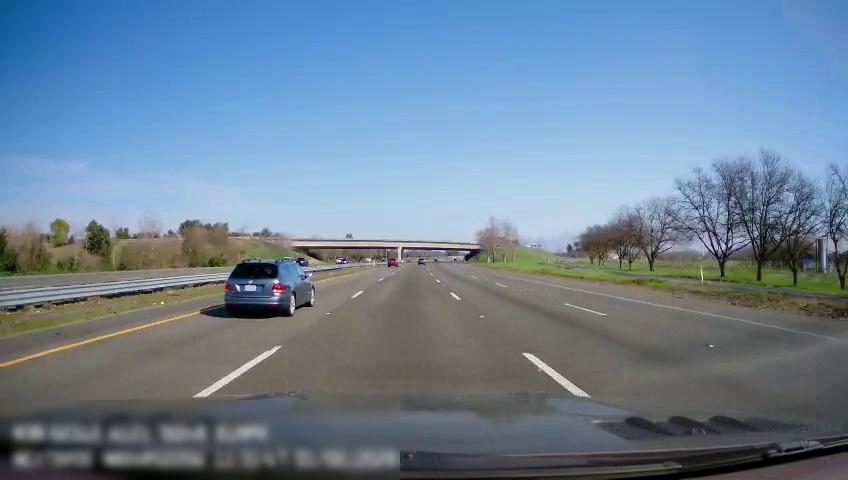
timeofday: Day
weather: Sunny
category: Drivable Space
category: Drivable Space
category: Vehicles | SUV
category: Vehicles | SUV
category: Vehicles | SUV
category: Vehicles | Car
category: Lanes | Current Lane
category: Lanes | Current Lane
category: Lanes | Alternate Lane
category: Lanes | Alternate Lane
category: Lanes | Alternate Lane